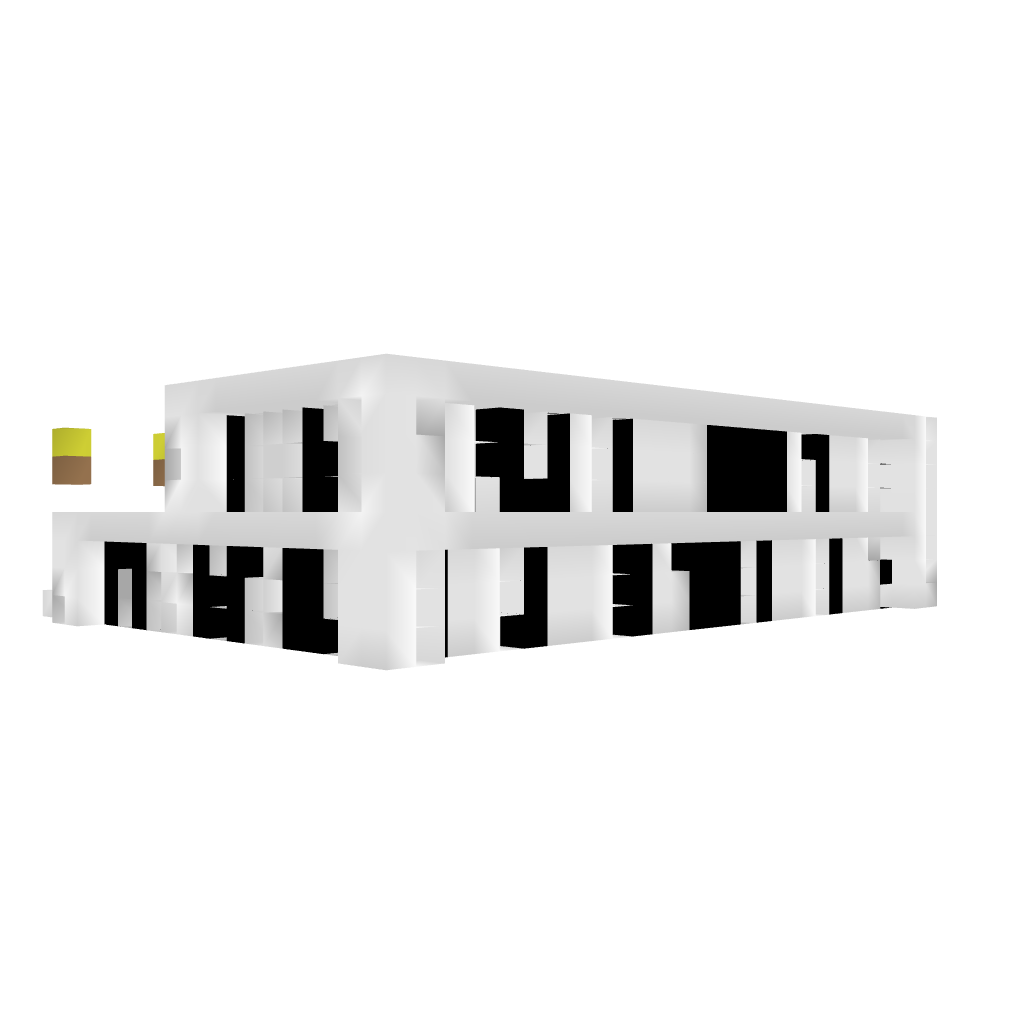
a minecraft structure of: Modern Villa bad low quality